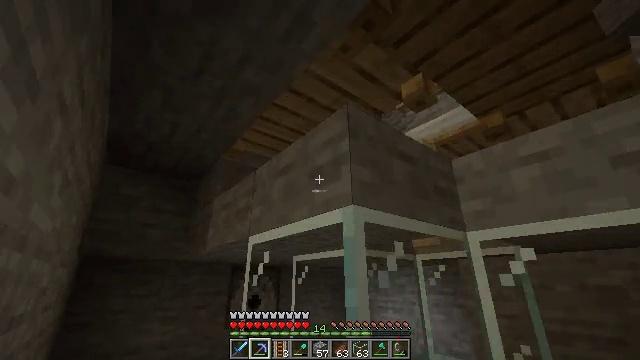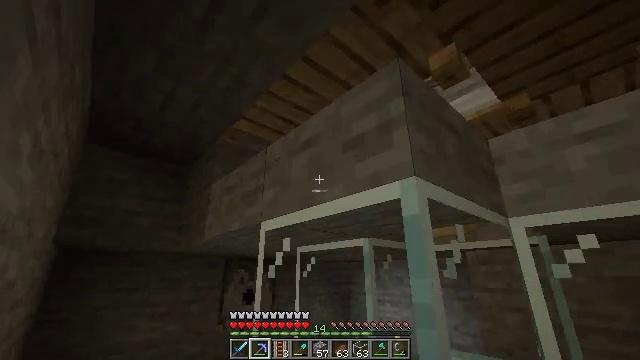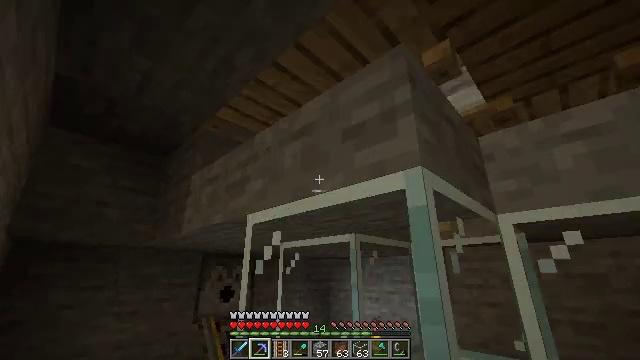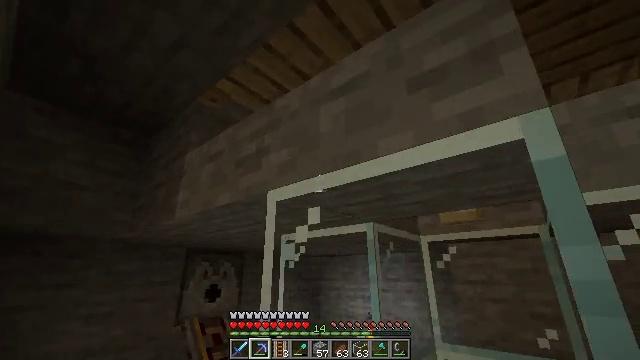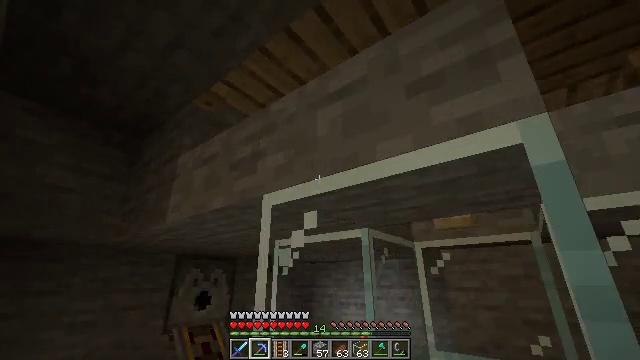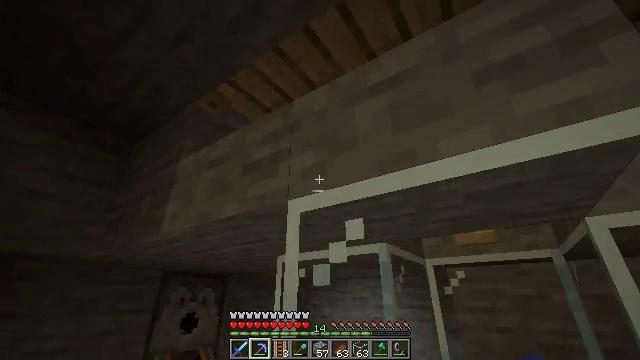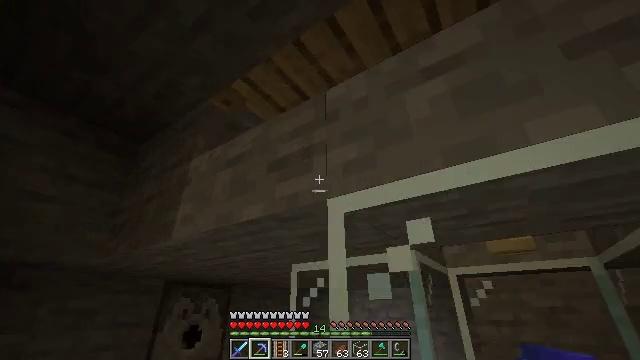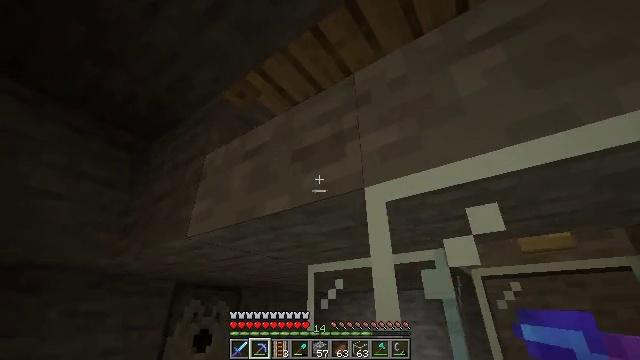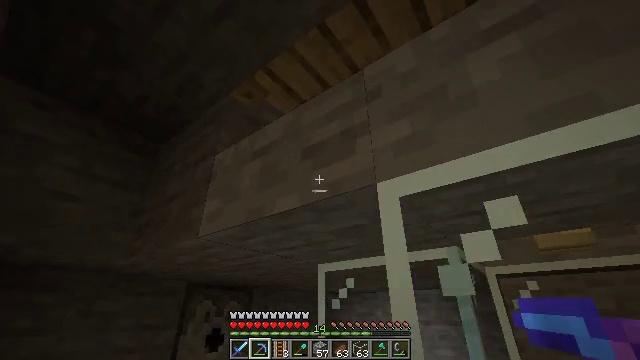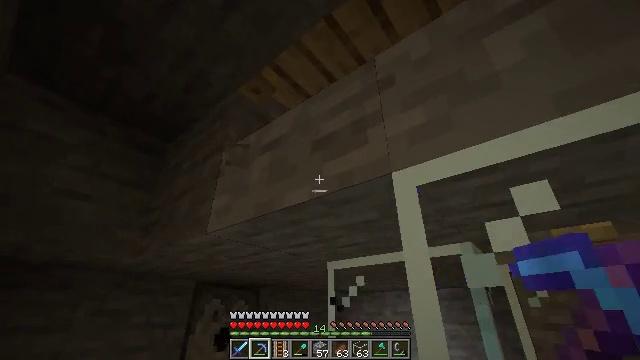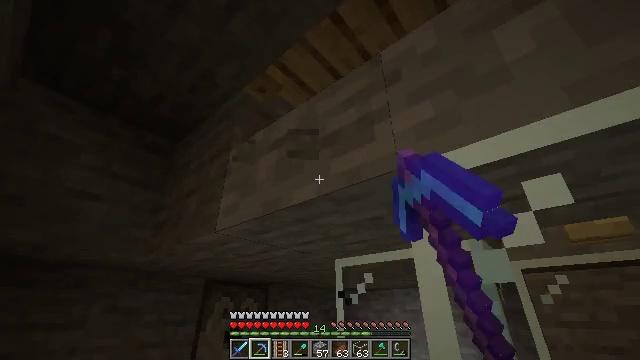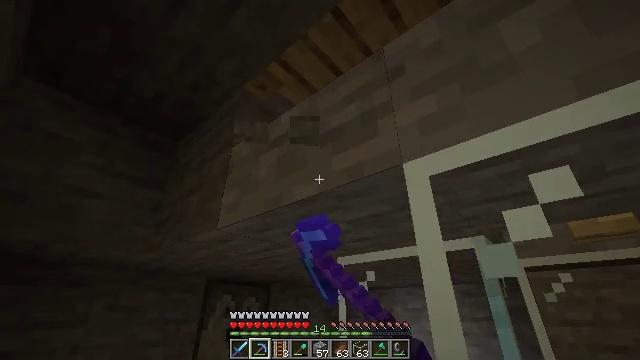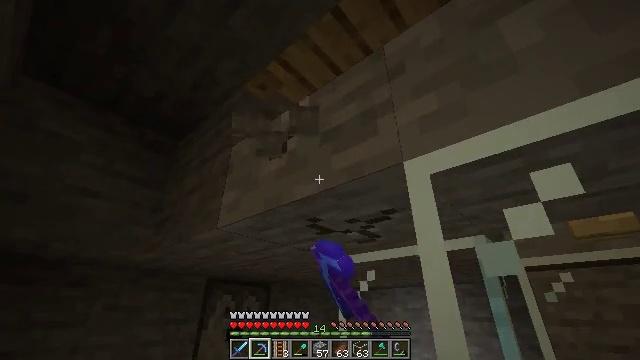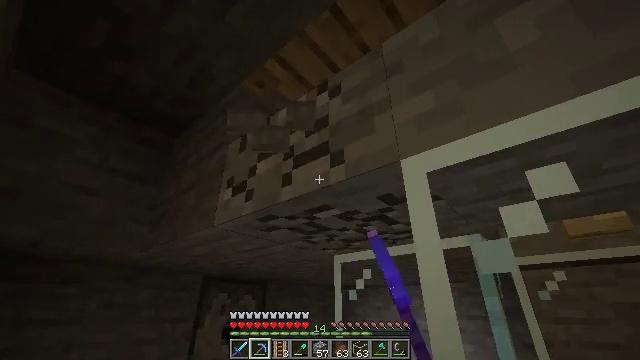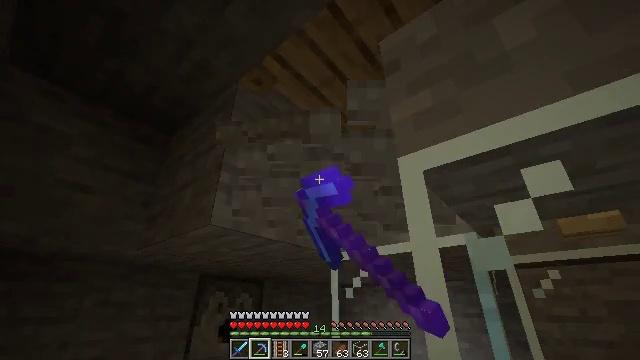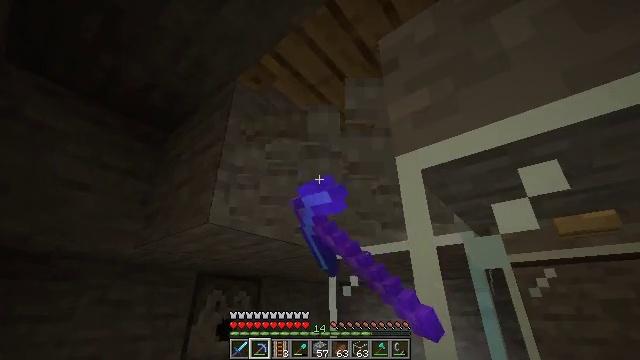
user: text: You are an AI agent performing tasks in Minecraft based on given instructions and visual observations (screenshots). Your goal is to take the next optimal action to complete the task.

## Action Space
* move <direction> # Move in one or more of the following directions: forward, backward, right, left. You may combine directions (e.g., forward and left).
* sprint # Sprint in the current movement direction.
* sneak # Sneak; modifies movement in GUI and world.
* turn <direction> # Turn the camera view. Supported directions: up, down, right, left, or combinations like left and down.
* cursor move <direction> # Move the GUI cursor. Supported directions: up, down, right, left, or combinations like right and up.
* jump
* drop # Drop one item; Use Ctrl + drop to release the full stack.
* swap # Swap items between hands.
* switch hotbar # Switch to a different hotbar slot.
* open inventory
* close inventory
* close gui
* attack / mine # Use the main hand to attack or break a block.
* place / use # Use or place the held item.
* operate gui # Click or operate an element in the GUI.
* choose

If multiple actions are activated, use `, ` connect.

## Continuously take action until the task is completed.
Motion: motion action
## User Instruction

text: Remove the stone slab from the ground.
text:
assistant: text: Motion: move forward and move left, turn right and down
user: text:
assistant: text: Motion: move forward and move left, turn right
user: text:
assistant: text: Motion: move forward and move left, turn right
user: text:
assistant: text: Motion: move forward and move left, turn right and up
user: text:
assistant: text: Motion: move forward and move left, turn right and up
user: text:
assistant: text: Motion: turn up
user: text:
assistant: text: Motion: turn left
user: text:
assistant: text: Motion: turn left
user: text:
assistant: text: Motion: turn left, attack / mine
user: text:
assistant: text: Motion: turn left, attack / mine
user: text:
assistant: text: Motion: attack / mine
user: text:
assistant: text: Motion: attack / mine
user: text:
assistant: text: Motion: attack / mine
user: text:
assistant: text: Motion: attack / mine
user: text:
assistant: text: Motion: attack / mine
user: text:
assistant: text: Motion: no_op
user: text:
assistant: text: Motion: no_op
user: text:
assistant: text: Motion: move forward
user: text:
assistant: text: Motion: move forward and move left, turn right and down
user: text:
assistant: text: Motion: move forward and move left, turn right and down
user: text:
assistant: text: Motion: move forward and move left, turn right and down
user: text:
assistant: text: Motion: move forward and move left, turn right and down
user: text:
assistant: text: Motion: move forward and move left, turn right and down
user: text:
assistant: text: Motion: move forward, turn right
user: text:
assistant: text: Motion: move forward, turn right and down
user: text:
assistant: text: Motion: turn right and down
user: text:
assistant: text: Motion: turn right
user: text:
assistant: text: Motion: move forward and move left, turn right
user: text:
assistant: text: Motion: move forward and move left, turn right
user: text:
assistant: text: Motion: move forward and move left, turn right and up